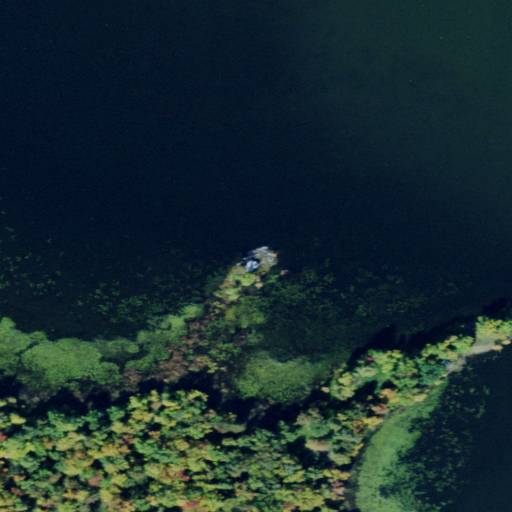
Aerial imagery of island in New York named Bullhead Island containing open water, woody wetlands, herbaceous wetlands, grassland, and barren land